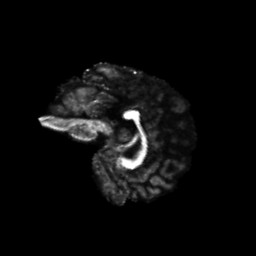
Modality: FA
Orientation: sagittal
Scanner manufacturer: siemens
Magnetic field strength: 3 T
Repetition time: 4.16 s
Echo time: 0.0806 s